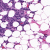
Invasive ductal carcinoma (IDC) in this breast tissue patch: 1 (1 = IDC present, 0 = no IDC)